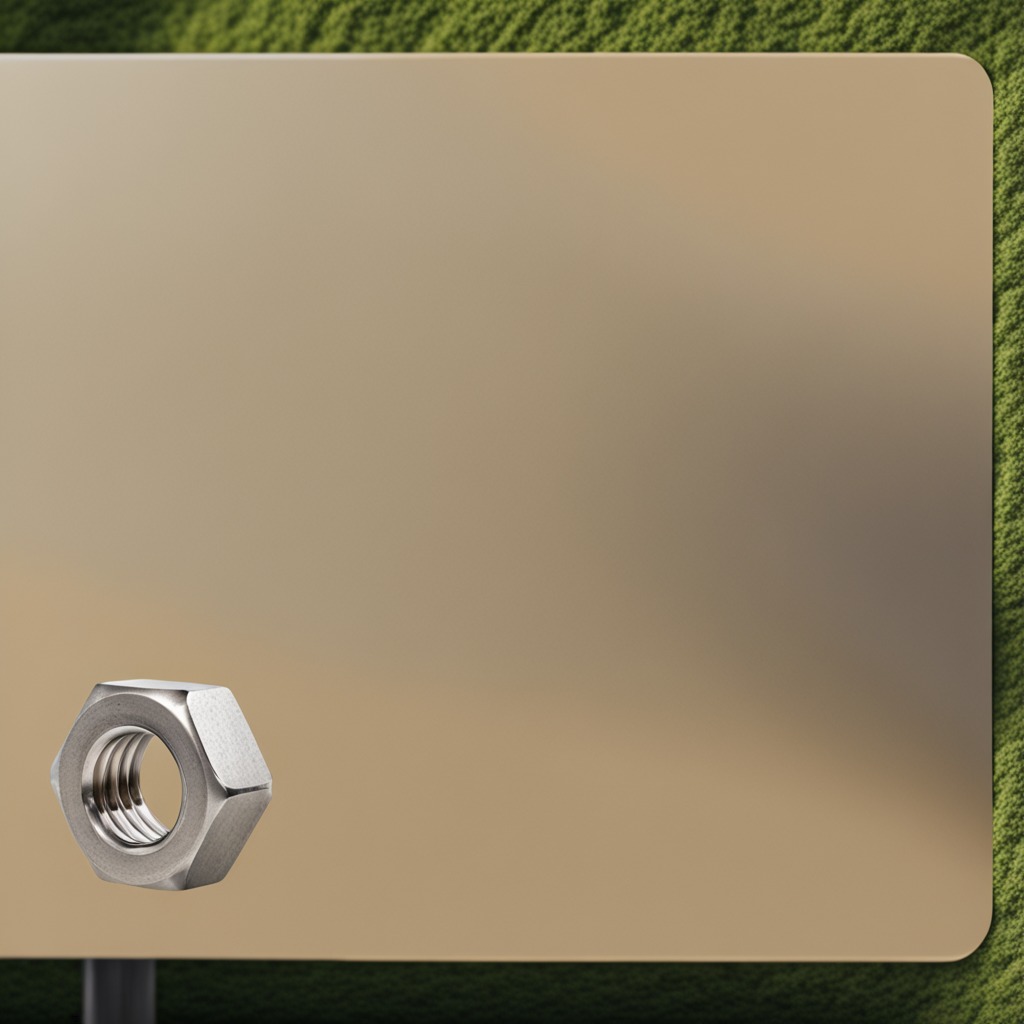
A metal nut is lying on a clean utility table in a temporary outdoor tool station.